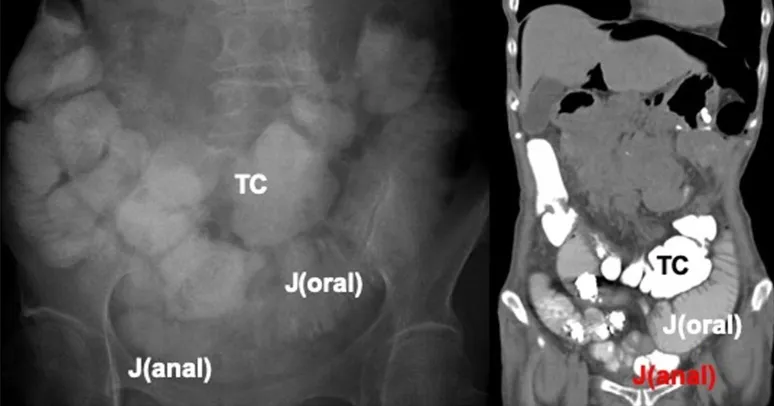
Radiological images after jejunojejunostomy (a) Gastrograffin passing from the jejunal loop oral)) into the jejunum anal to the anastomosis anal)). Contrast material given 2 days prior was seen in the transverse colon (TC). (b) CT scan taken 4 h after gastrograffin injestion.
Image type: radiology (ct)